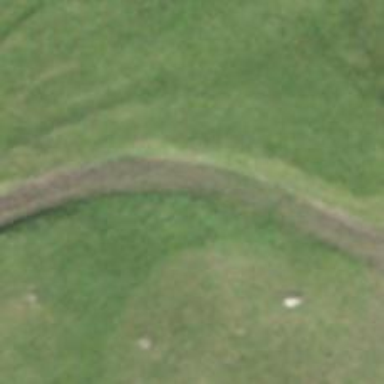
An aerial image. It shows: Grass track road with grade 5 tracktype.